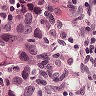
Metastatic tissue present: yes